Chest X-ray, PA view. Patient: 36 years old, sex F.
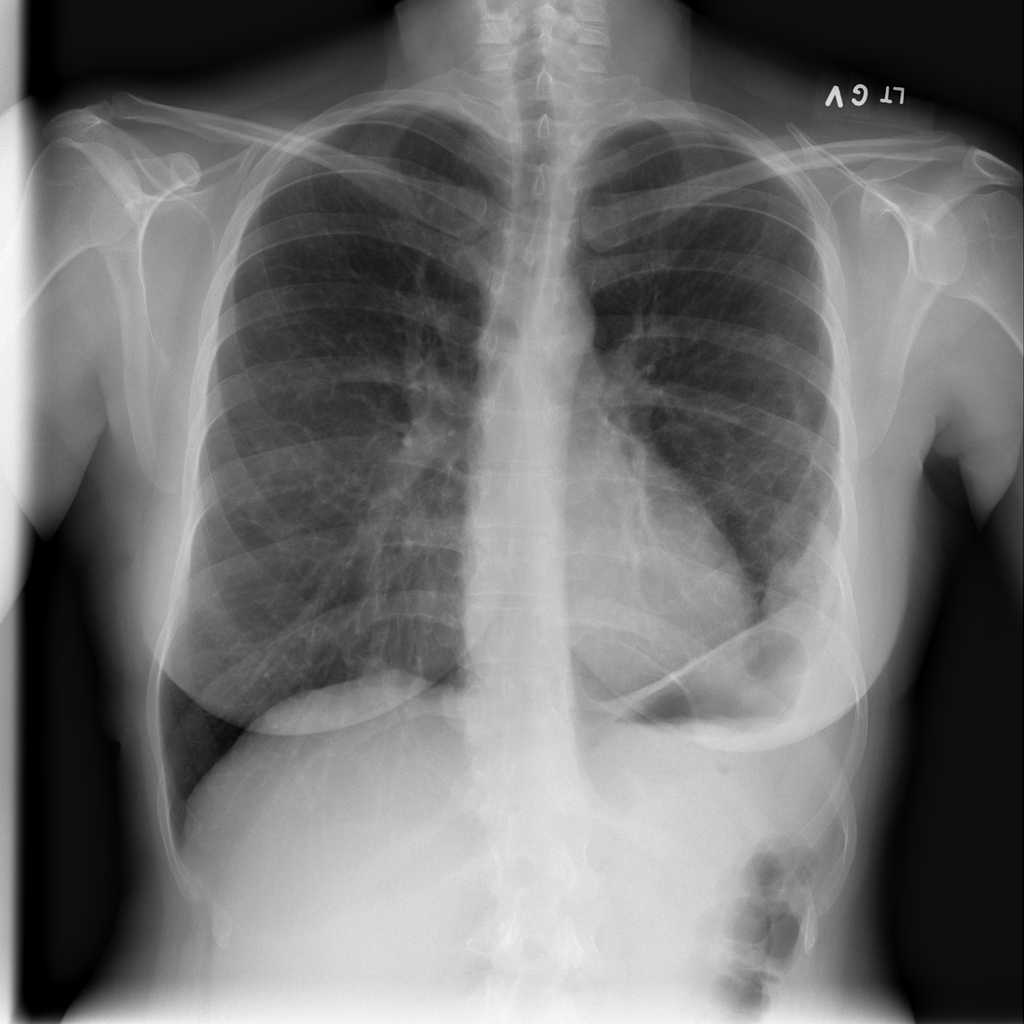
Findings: No Finding